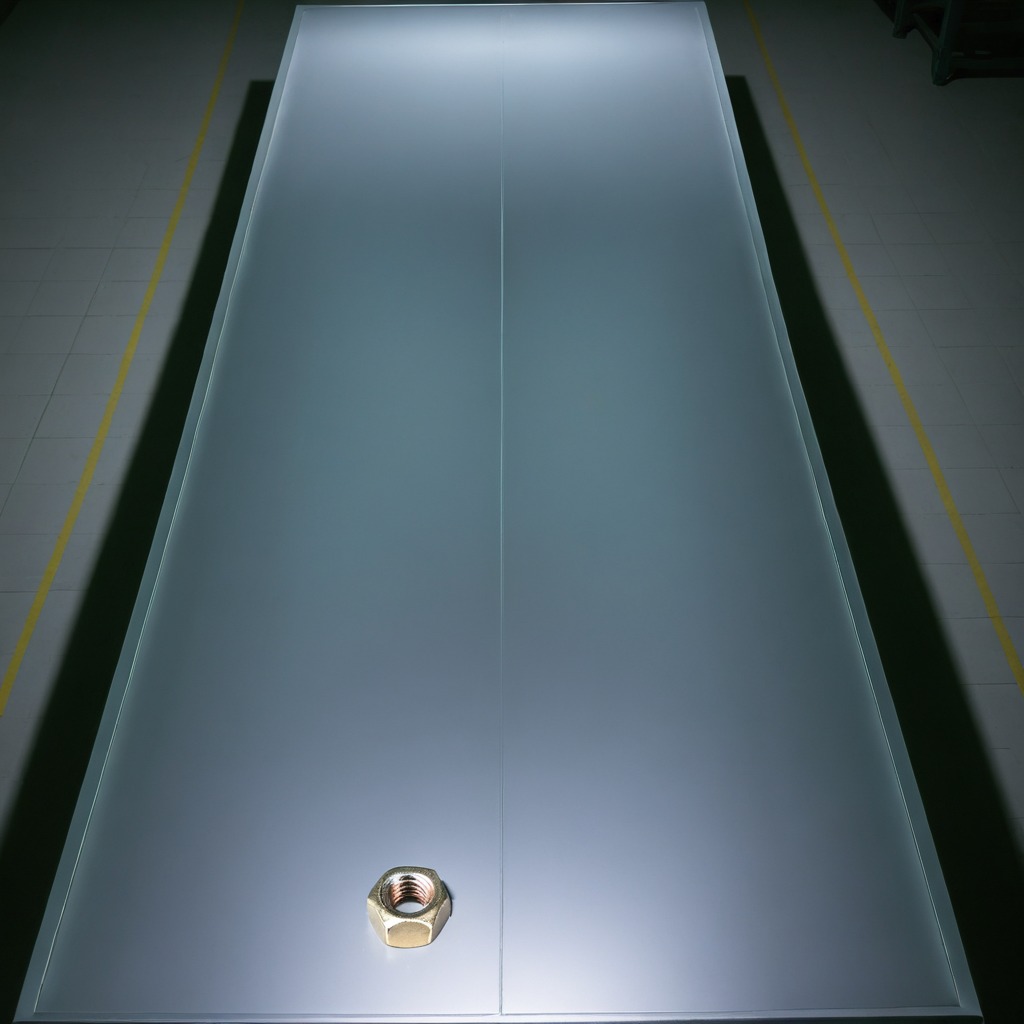
A metal nut is lying on a clean empty table in a railway signal maintenance room lit by harsh overhead fluorescents.